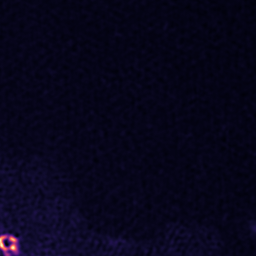
Label: Super-resolution ER image